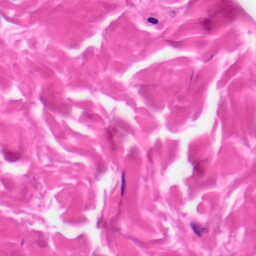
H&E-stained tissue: Skin